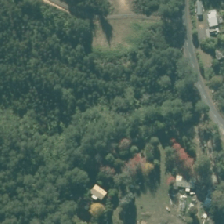
Land cover: broadleaved_indigenous_hardwood